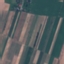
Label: AnnualCrop